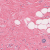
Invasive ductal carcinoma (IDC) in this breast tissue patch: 0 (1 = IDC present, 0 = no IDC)